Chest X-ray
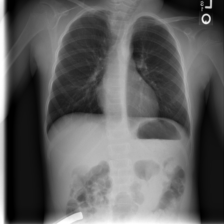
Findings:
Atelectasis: negative
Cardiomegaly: negative
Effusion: negative
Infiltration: negative
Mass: negative
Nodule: negative
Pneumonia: negative
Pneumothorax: negative
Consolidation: negative
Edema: negative
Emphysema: negative
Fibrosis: negative
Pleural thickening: negative
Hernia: negative